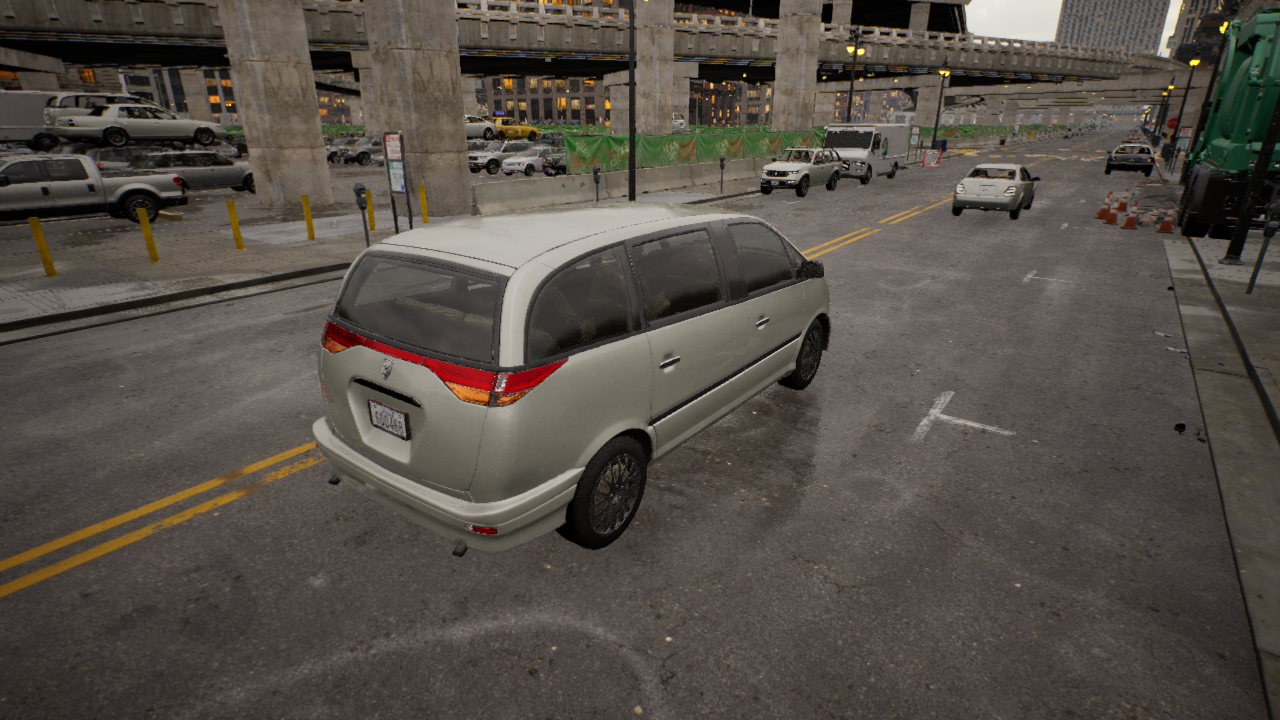
Venue: downtown
Lighting: golden hour
Vehicle rig: minivan